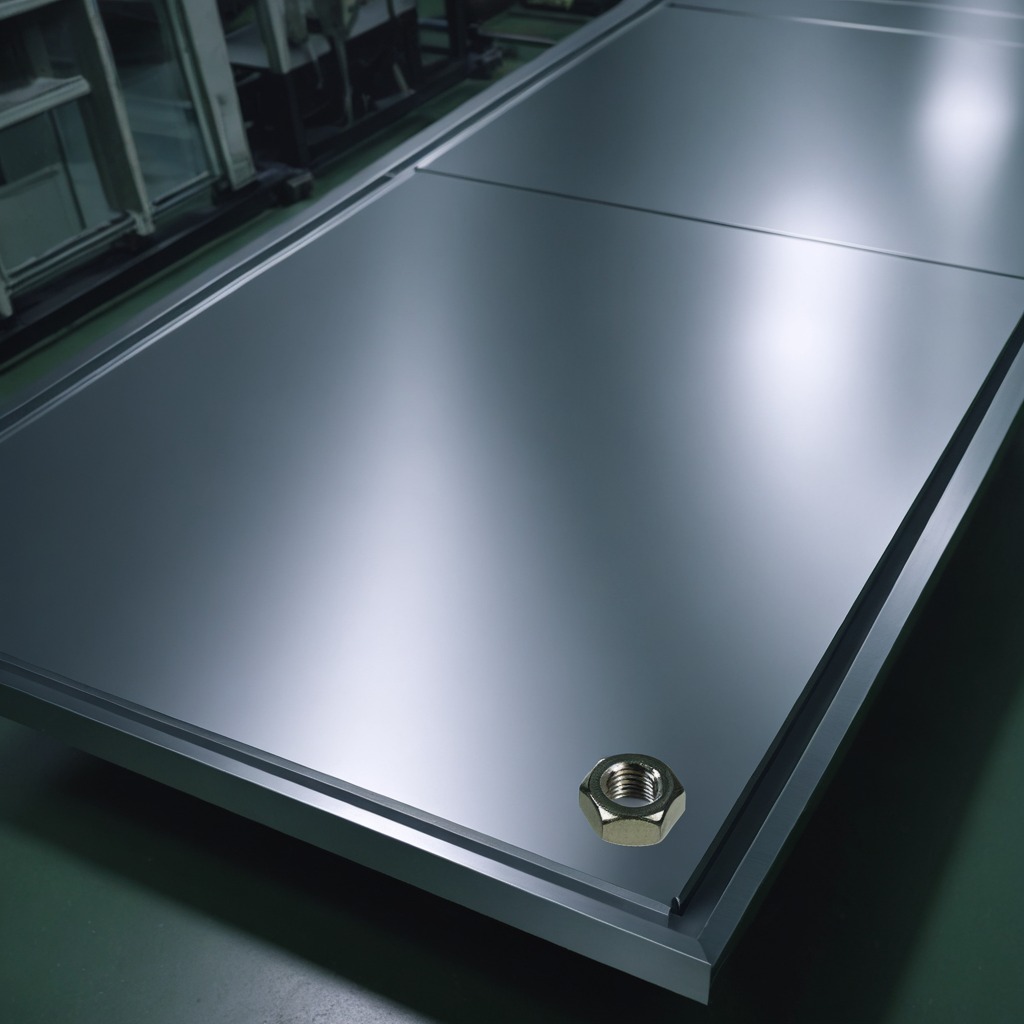
A metal nut is lying on the metal table.